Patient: sex M, age 72
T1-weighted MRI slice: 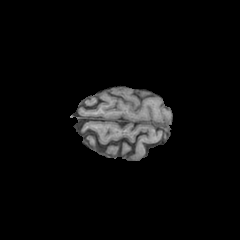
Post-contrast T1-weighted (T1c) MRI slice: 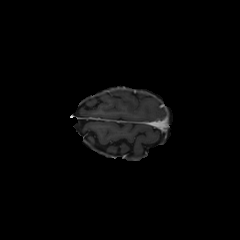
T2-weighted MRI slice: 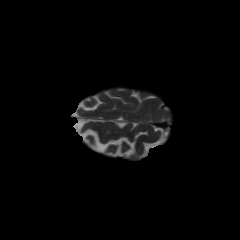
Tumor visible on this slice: no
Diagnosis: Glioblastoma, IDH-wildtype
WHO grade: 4